Interaction volume radius: 5 \u00c5
Interaction volume height: 30 \u00c5
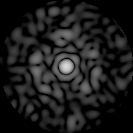
Disorder parameter: 0.8437